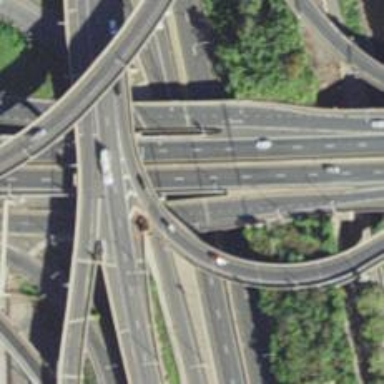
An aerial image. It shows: Motorway junction.